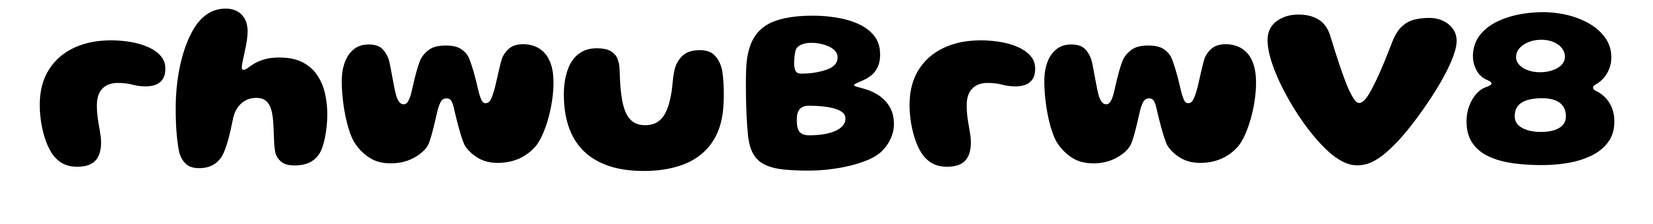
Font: Gluten_Bold